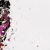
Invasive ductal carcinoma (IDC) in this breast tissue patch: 0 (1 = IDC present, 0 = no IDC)